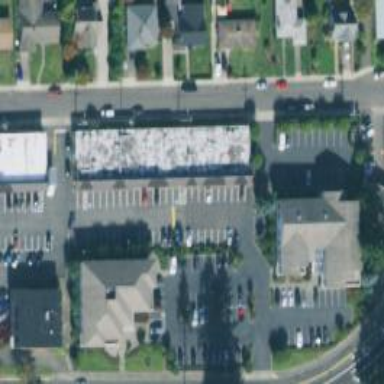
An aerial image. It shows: Healthcare clinic.